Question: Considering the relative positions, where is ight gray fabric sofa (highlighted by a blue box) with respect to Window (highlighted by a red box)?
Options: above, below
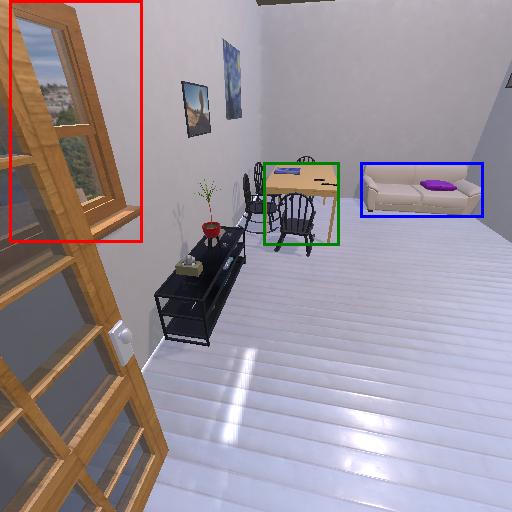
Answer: above